Question: >
<URL>
I'm studying the code for my company's website, and I see the following:

Basically, the code is this:
'''
<div>
<input type="hidden" name="__EVENTTARGET" id="__EVENTTARGET" value="" />
<input type="hidden" name="__EVENTARGUMENT" id="__EVENTARGUMENT" value="" />
<input type="hidden" name="__VIEWSTATE" id="__VIEWSTATE" value="/wEPDwUJNDI3MDEyMjc1D2QWAmYPZBYCZg9kFgICAw9kFgoCGw8WAh4LXyFJdGVtQ291bnQCBBYIZg9kFgJmDxUEBk1hbmFnZQxTdXJ2ZXlzLmFzcHgOZGlzcGxheTpibG9jaztnPHN0cm9uZyBjbGFzcz0nY2FwdGlvbic+TUFOQUdFPC9zdHJvbmc+PGJyLz48c3Ryb25nIGNsYXNzPSdzdWItY2FwdGlvbic+Q3JlYXRlIGFuZCBSdW4gU3VydmV5czwvc3Ryb25nPmQCAQ9kFgJmDxUEBlN1cHBseRhTdXBwbGllcl9TdXJ2ZXkuYXNweD9tPTIOZGlzcGxheTpibG9jaztoPHN0cm9uZyBjbGFzcz0nY2FwdGlvbic+U1VQUExZPC9zdHJvbmc+PGJyLz48c3Ryb25nIGNsYXNzPSdzdWItY2FwdGlvbic+TW9uaXRvciBhbmQgU2VsbCBTYW1wbGU8L3N0cm9uZz5kAgIPZBYCZg8VBANCaWQ1aHR0cDovL3N0YWdpbmcuc2FtcGxpY2lvLnVzL0Z1bGNydW0vTGV2ZXJhZ2UvQmlkL0xpc3QOZGlzcGxheTpibG9jaztkPHN0cm9uZyBjbGFzcz0nY2FwdGlvbic+QklEPC9zdHJvbmc+PGJyLz48c3Ryb25nIGNsYXNzPSdzdWItY2FwdGlvbic+Q3JlYXRlIGFuZCBNYW5hZ2UgQmlkczwvc3Ryb25nPmQCAw9kFgJmDxUEDlJlcG9ydHMtQWN0aXZlFURhdGFBbmFseXNpcy5hc3B4P209NA5kaXNwbGF5OmJsb2NrO3A8c3Ryb25nIGNsYXNzPSdjYXB0aW9uJz5SRVBPUlQ8L3N0cm9uZz48YnIvPjxzdHJvbmcgY2xhc3M9J3N1Yi1jYXB0aW9uJz5BbmFseXplIFRyYWZmaWMgYW5kIFN1cnZleSBEYXRhPC9zdHJvbmc+ZAIdD2QWBAIBDw8WAh4EVGV4dAUGYWF6emFtZGQCAw8PFgIeC05hdmlnYXRlVXJsBUBDaGFuZ2VQYXNzd29yZC5hc3B4P1VzZXJTSUQ9QjgyRjkyQTktNTA1Mi00MzUyLTgyNjUtN0NCNTgwQ0Y3NDdDZGQCHw8WAh4HVmlzaWJsZWdkAiEPZBYEAgEPFgIfAAICFgRmD2QWAgIBDxYCHgVjbGFzcwUfdGFiIGNvcm5lci1ibGFjay10YWIgdGFiLWFjdGl2ZRYCZg8VAhVEYXRhQW5hbHlzaXMuYXNweD9tPTQLUnVuIFN1cnZleXNkAgEPZBYCAgEPFgIfBAUUdGFiIGNvcm5lci1ibGFjay10YWIWAmYPFQIVRGF0YUFuYWx5c2lzLmFzcHg/bT01Dk1vbml0b3IgU2FtcGxlZAIDDxYCHwACBBYIZg9kFgICAQ8WAh8EBRR0YWIgY29ybmVyLWJsYWNrLXRhYhYCZg8VAhFQcm9qZWN0cy5hc3B4P209NAhQcm9qZWN0c2QCAQ9kFgICAQ8WAh8EBRR0YWIgY29ybmVyLWJsYWNrLXRhYhYCZg8VAgxDbGllbnRzLmFzcHgHQ2xpZW50c2QCAg9kFgICAQ8WAh8EBRR0YWIgY29ybmVyLWJsYWNrLXRhYhYCZg8VAhJTdXBwbGllcnMuYXNweD9tPTQJU3VwcGxpZXJzZAIDD2QWAgIBDxYCHwQFFHRhYiBjb3JuZXItYmxhY2stdGFiFgJmDxUCDlVzZXJzLmFzcHg/bT00BVVzZXJzZAIjD2QWBAITDxYCHglpbm5lcmh0bWwFCUNvbXBsZXRlc2QCFQ9kF....... ETC... ETC. ... VURrv" />
</div>
'''
Why would anyone do this? Does it have anything to do with obfuscation?
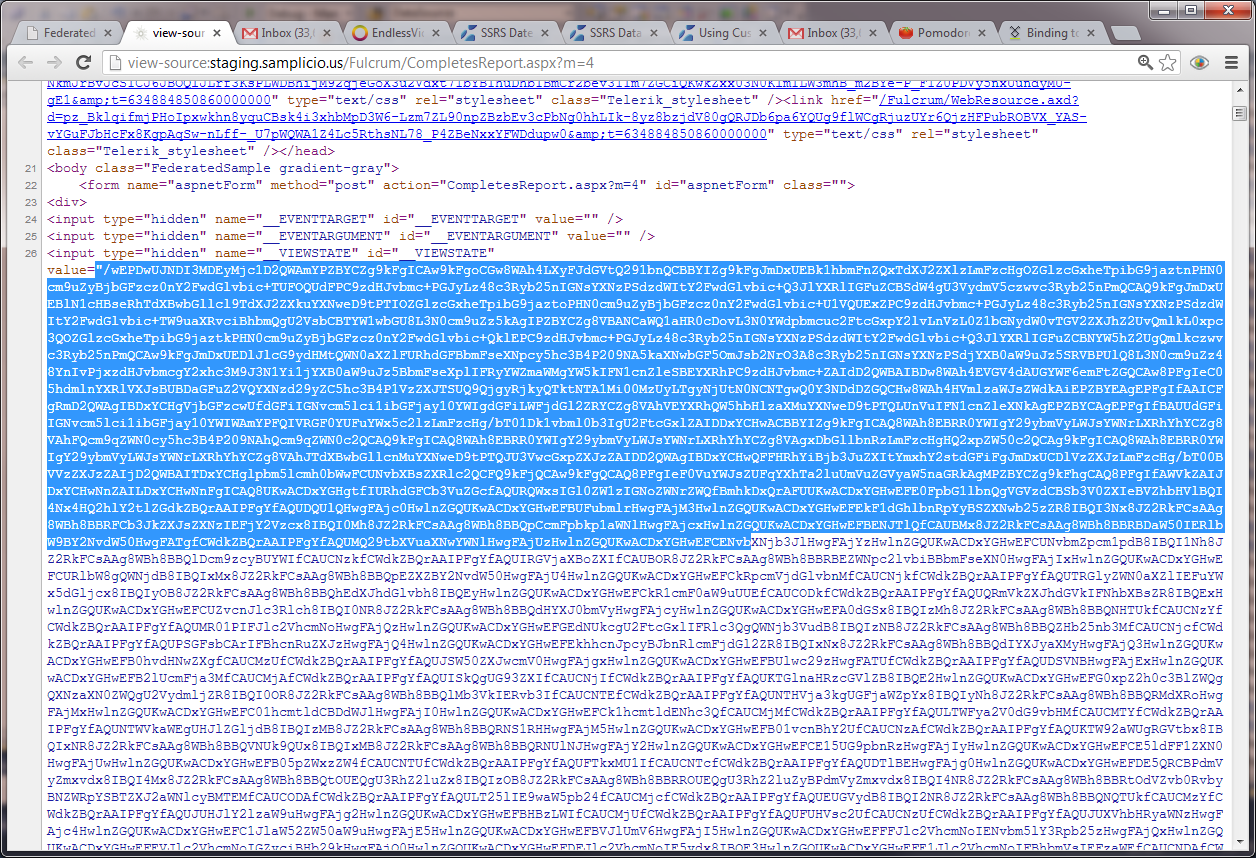
Answer: These hidden fields hold the event and view state data to support server side work in web forms.
<URL> would start you on the way - it is a rather old article by now, but very good regardless. The two other hidden fields use to manage server side events.
I also suggest reading <URL>.